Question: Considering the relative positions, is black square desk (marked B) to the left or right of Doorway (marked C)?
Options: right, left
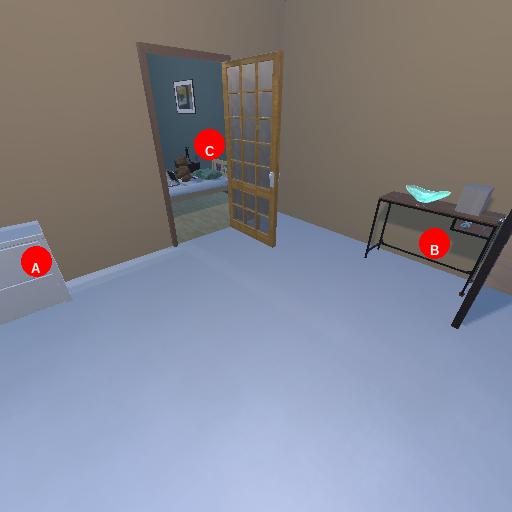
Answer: right